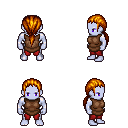
a pixel art fantasy rpg character, male body template, dark elf, purple skin, brown tunic, red pants, dark blonde ponytail hairstyle, four views (front, back, left, right), 2x2 character sprite sheet, small pixel art, hard edges, no anti-aliasing